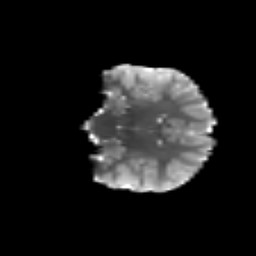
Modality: T2w
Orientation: coronal
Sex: female
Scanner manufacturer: siemens
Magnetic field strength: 3 T
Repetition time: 5 s
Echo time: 0.071 s